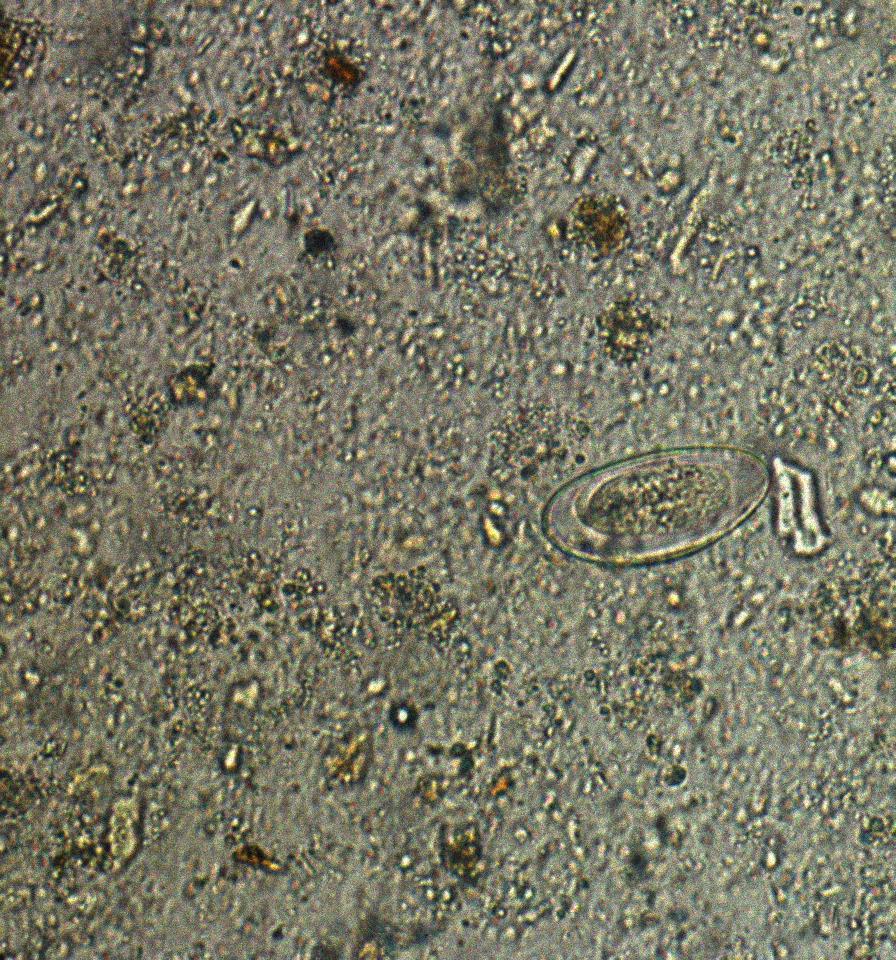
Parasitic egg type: Enterobius vermicularis